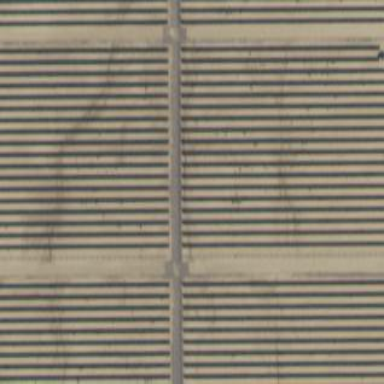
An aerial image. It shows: Solar generator utilizing photovoltaic panels.